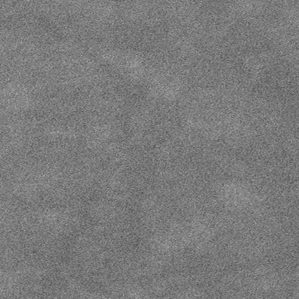
Label: frost